Question: I compared (with netbeans profiler) some java collections and found out that ArrayIntList take memory than flat array even if you create it with the same initial capacity. And according to its source code it just create the same array inside. So I don't understand.
You can see source code below.

'''
class ProfileFlatArray {
public static void main(String[] args) throws InterruptedException {
final int LEN = <PHONE>;
int[] array = new int[LEN];
Random rand = new Random();
for (int i = 0; i < LEN; i++) {
array[i] = rand.nextInt();
}
Thread.sleep(2000);
for (int i = LEN - 1; i > LEN / 2; i--) {
array[i] = 0;
}
Thread.sleep(5000);
System.gc();
Thread.sleep(2000);
System.out.print(array[rand.nextInt(LEN / 2 - 2)]);
}
}
'''
And Joda:
'''
class ProfileArrayIntList {
public static void main(String[] args) throws InterruptedException {
final int LEN = <PHONE>;
ArrayIntList array = new ArrayIntList(LEN);
Random rand = new Random();
for (int i = 0; i < LEN; i++) {
array.add(i, rand.nextInt());
}
Thread.sleep(2000);
for (int i = LEN - 1; i > LEN / 2; i--) {
array.removeIntAt(i);
}
array.optimize();
Thread.sleep(5000);
System.gc();
Thread.sleep(2000);
System.out.print(array.get(rand.nextInt(LEN / 2 - 2)));
}
}
'''
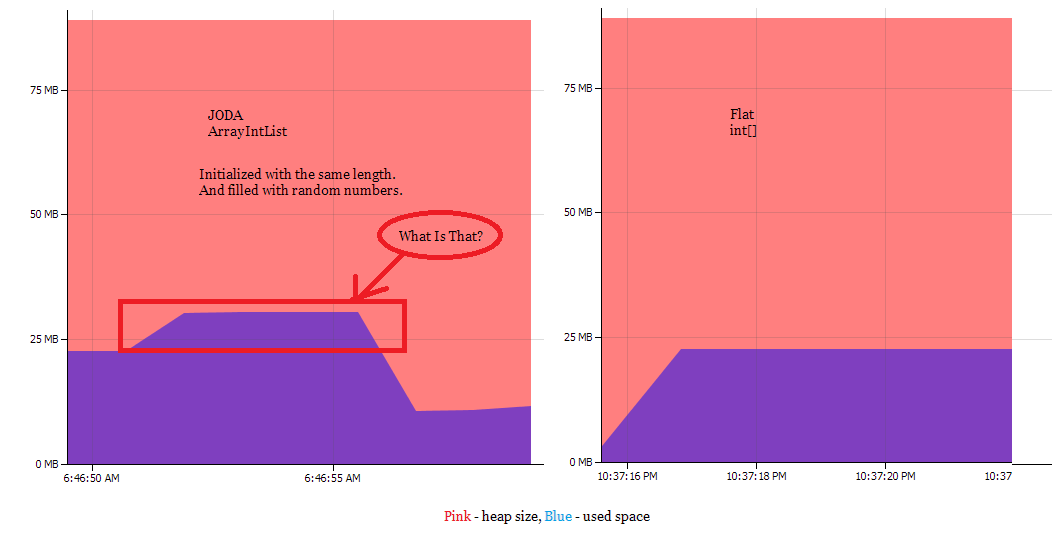
Answer: This is the result of the call
'''
array.optimize();
'''
It compacts a new array by first allocating an array of a smaller size. This results into a memory bump. Then the old array is GC-ed and this results into the memory lowering. So at the end of the day 'optimize()' freed half of the used memory.